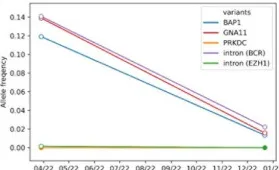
Summary of tumor variants monitored in plasma cfDNA. (B) ctDNA kinetics of selected tumor variants. Each line represents one variant. The allele frequencies are plotted over time and refer to reads with at least one duplicate. White circles indicate that the variant was found with a p-value < 0.05.
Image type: chart (chart)